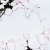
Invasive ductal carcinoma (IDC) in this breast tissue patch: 0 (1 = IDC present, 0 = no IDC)